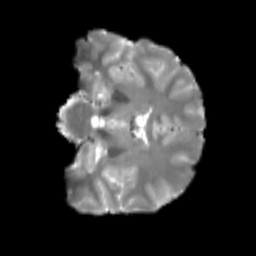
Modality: T2w
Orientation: coronal
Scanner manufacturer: siemens
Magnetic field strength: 3 T
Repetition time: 4 s
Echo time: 0.0594 s